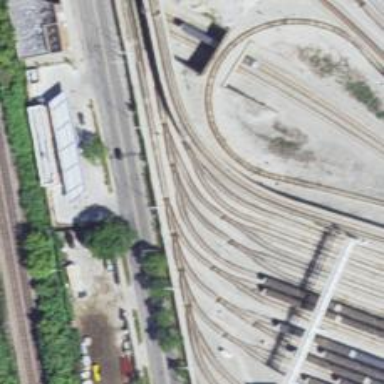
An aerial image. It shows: Yard area with electrified rail tracks.